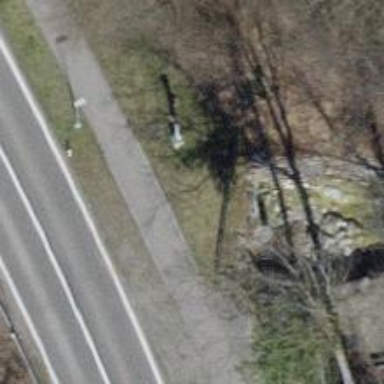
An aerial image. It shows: Wayside cross with historic significance.